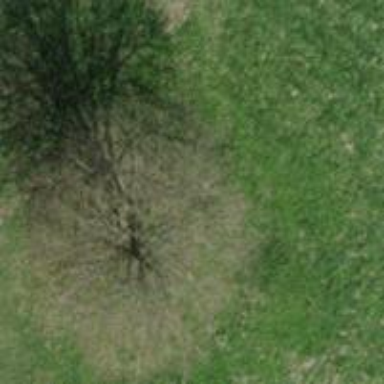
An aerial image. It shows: Deciduous tree with broadleaved leaves.